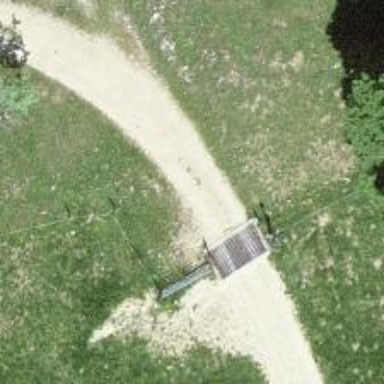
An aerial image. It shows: Cattle grid barrier.